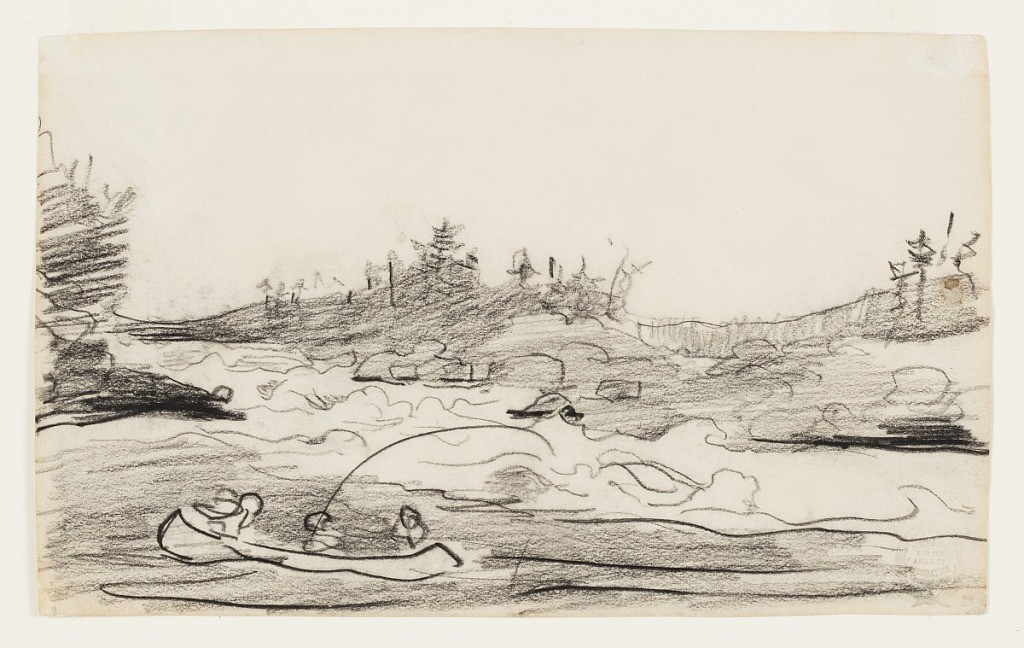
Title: Fishermen in the Rapids
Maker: Winslow Homer, American, 1836–1910
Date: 1897
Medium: Crayon on paper
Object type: Drawing
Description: Sketch of rapids, at the foot of which is a canoe paddled by two male figures, with a third fishing.